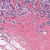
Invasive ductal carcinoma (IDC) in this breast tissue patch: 1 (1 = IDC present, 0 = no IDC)